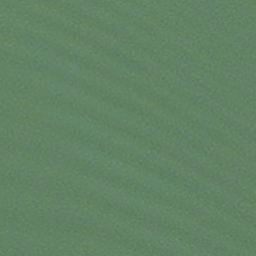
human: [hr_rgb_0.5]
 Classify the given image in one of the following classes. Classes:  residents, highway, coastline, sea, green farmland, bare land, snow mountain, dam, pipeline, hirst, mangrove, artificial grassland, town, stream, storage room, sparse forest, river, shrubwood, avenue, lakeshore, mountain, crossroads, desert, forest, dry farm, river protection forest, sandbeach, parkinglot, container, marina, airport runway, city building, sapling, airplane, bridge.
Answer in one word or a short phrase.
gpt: sea